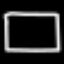
Label: square